Field crop: maize
Growth stage: 2
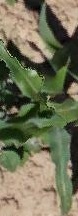
Species: maize